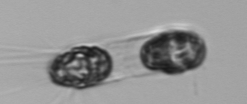
Label: Corethron_hystrix